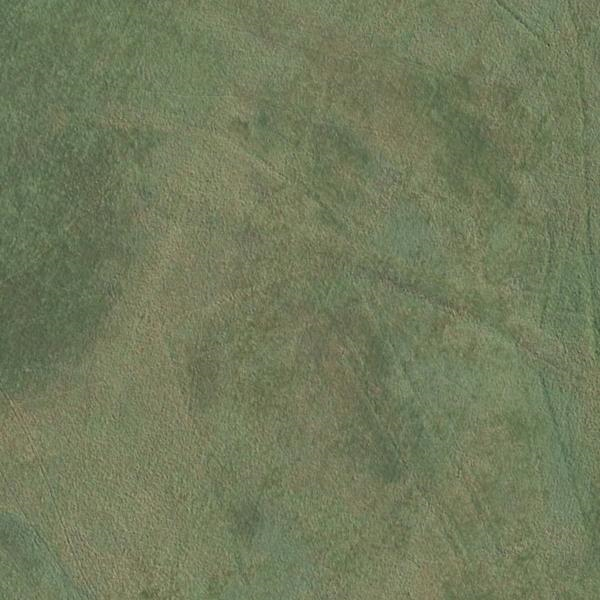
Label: Meadow